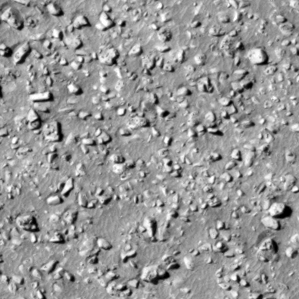
Label: non_frost